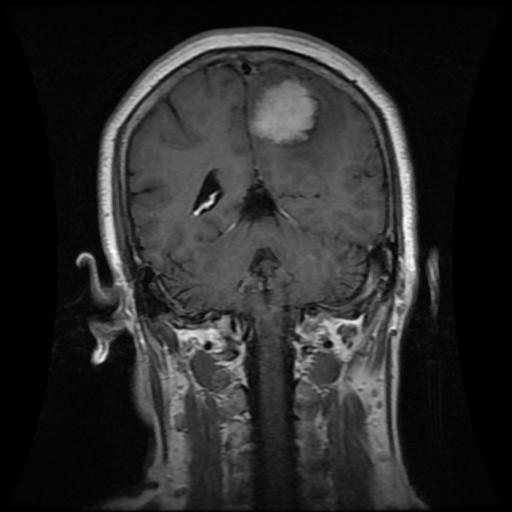
Label: meningioma